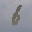
Label: 6